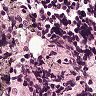
Metastatic tissue present: no